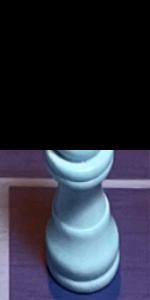
Label: King_White